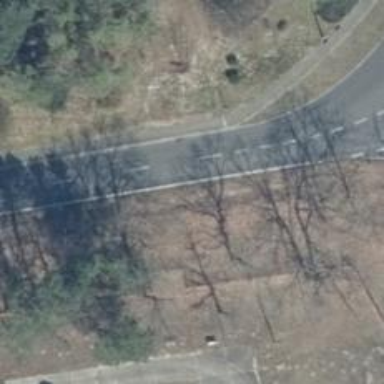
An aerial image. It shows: Secondary road with asphalt surface. There is sidewalk on the left side.